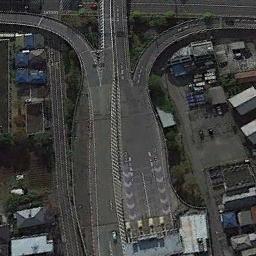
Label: overpass